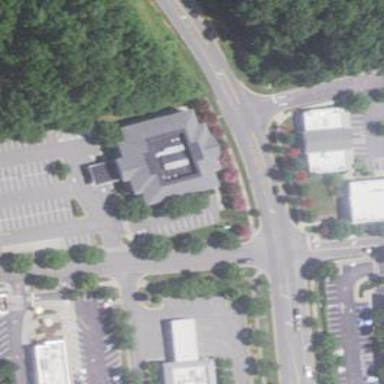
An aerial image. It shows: Healthcare clinic.